Field crop: maize
Growth stage: 2
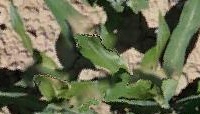
Species: maize